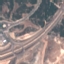
Land use / land cover: Highway